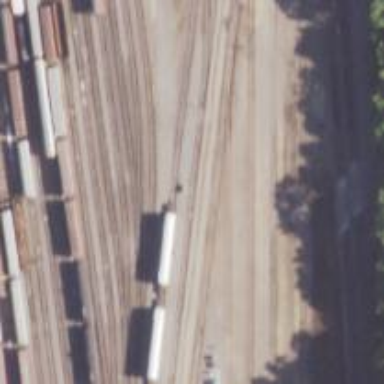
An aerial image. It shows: Railway yard.